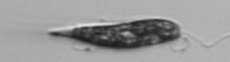
Label: Euglena